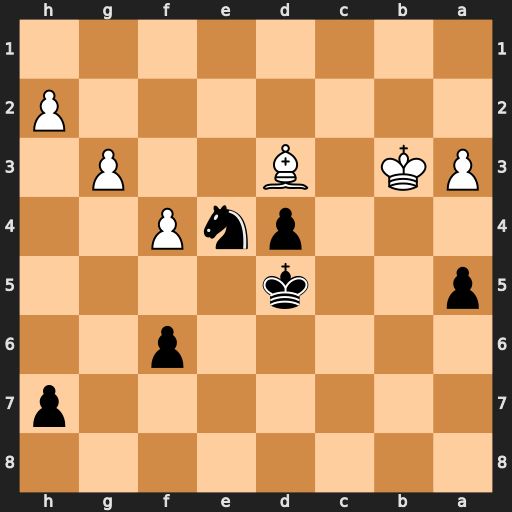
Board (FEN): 8/7p/5p2/p2k4/3pnP2/PK1B2P1/7P/8
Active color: b
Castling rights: -
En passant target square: -
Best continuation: Nc5+ Kc2 Nxd3